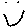
Label: smiley face